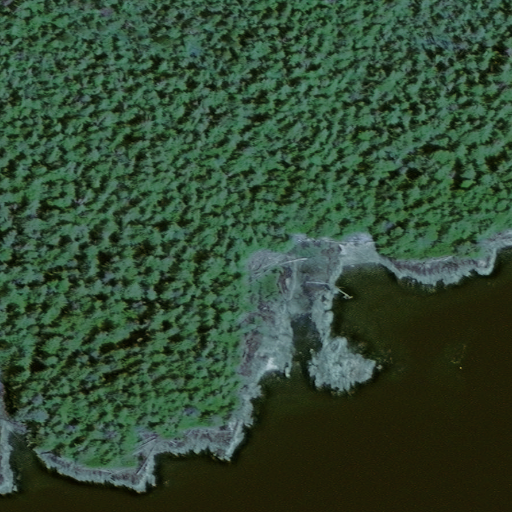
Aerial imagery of cape in Alaska named Thoms Point containing only unknown